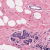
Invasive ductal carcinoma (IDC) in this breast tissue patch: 0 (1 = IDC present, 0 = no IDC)